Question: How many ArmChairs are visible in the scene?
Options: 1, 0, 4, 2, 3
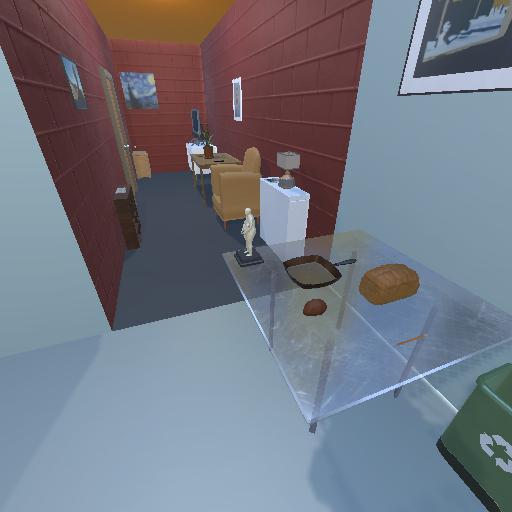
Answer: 1